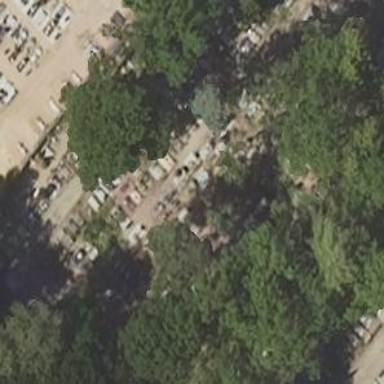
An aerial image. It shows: Sector within cemetery.